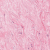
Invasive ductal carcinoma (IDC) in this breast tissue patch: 0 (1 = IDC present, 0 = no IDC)